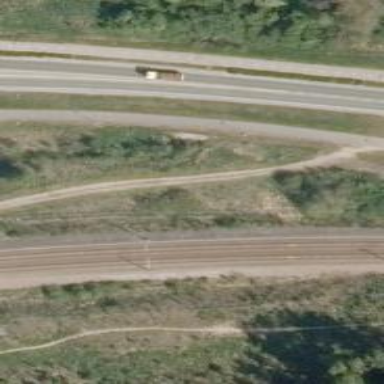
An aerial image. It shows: Continuous rail railway with electrified contact line.